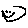
Label: zigzag